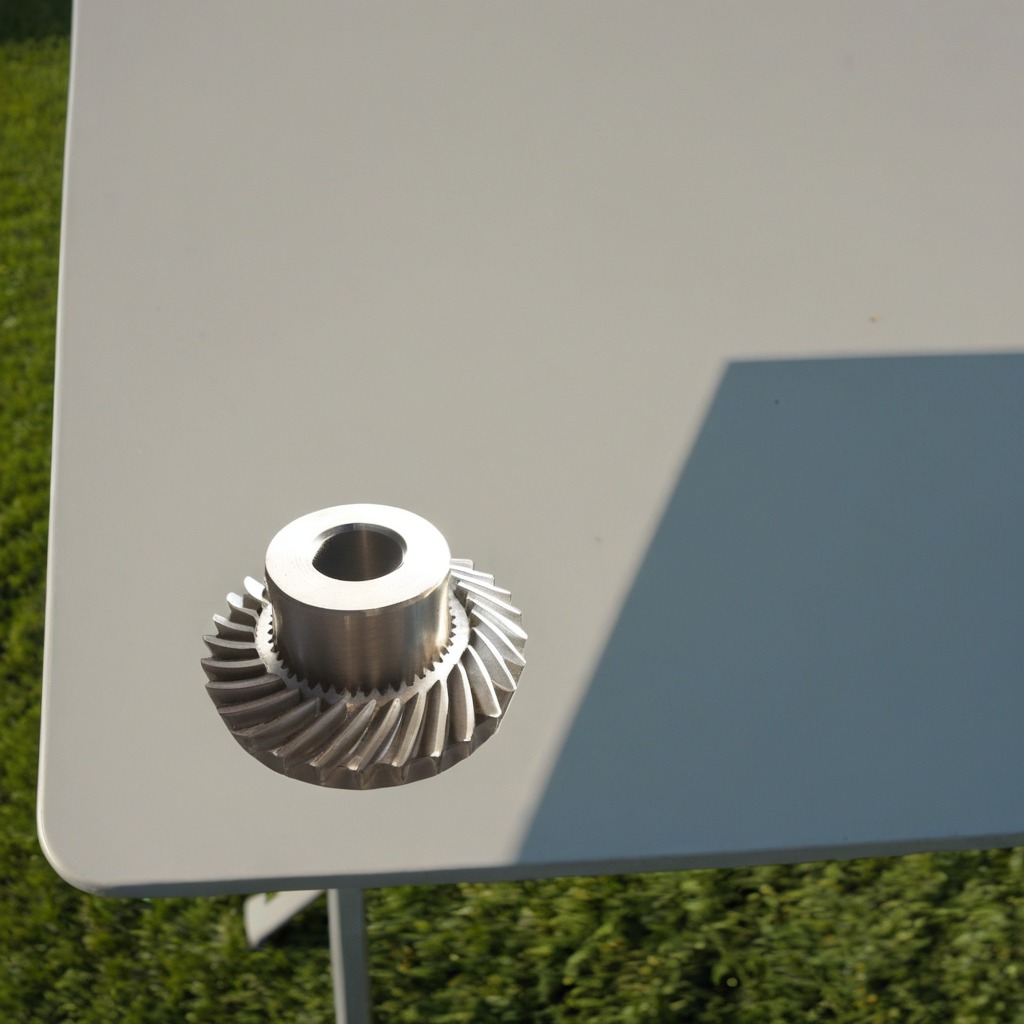
A steel gear with teeth is lying on a textured surface.